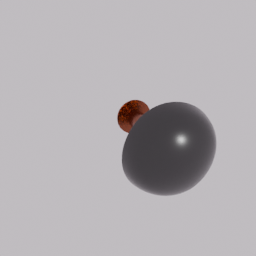
Label: lighting